Question: Considering that my experience with PHP is very limited, I customised a contact form that I found and it works as I want. The only thing that's bothering me is that I can't find a way to include a "sender name" in it, which means that when I recieve the e-mail, the sender field is empty as seen below.

I would like to set "Contato" as the sender name. Is it possible?
Any tips on how to achieve this would be greatly appreciated.
PHP:
'''
<?php
if($_POST)
{
//check if its an ajax request, exit if not
if(!isset($_SERVER['HTTP_X_REQUESTED_WITH']) AND strtolower($_SERVER['HTTP_X_REQUESTED_WITH']) != 'xmlhttprequest') {
die();
}
$to_Email = "giovanna.coppola@yahoo.com"; //Replace with recipient email address
$subject = 'Formul&#225;rio de Contato (Site)'; //Subject line for emails
//check $_POST vars are set, exit if any missing
if(!isset($_POST["userName"]) || !isset($_POST["userEmail"]) || !isset($_POST["userPhone"]) || !isset($_POST["userMessage"]))
{
die();
}
//Sanitize input data using PHP filter_var().
$user_Name = filter_var($_POST["userName"], FILTER_SANITIZE_STRING);
$user_Email = filter_var($_POST["userEmail"], FILTER_SANITIZE_EMAIL);
$user_Phone = filter_var($_POST["userPhone"], FILTER_SANITIZE_STRING);
$user_Message = filter_var($_POST["userMessage"], FILTER_SANITIZE_STRING);
//additional php validation
if(strlen($user_Name)<6) // If length is less than 6 it will throw an HTTP error.
{
header('HTTP/1.1 500 Nome muito curto ou campo vazio.');
exit();
}
if(!filter_var($user_Email, FILTER_VALIDATE_EMAIL)) //email validation
{
header('HTTP/1.1 500 Insira um e-mail va&#769;lido.');
exit();
}
if(!is_numeric($user_Phone)) //check entered data is numbers
{
header('HTTP/1.1 500 Esse campo so&#769; aceita n&#250;meros.');
exit();
}
if(strlen($user_Message)<10) //check emtpy message
{
header('HTTP/1.1 500 Mensagem curta demais.');
exit();
}
//proceed with PHP email.
$headers = 'From: '.$user_Email.'' . "rn" .
'Reply-To: '.$user_Email.'' . "rn" .
'X-Mailer: PHP/' . phpversion();
$message = 'Nome: '.$user_Name."
".
'E-mail: '.$user_Email."
".
'Telefone: '.$user_Phone."
".
'Mensagem: '.$user_Message;
$sentMail = mail($to_Email, $subject, $message, $headers);
if(!$sentMail)
{
header('HTTP/1.1 500 N&#227;o foi poss&#237;vel enviar. Tente novamente.');
exit();
}else{
echo 'Ol&#225;, '.$user_Name.'. Agradecemos o contato! ';
echo 'Retornaremos o mais breve poss&#237;vel.';
}
}
?>
'''
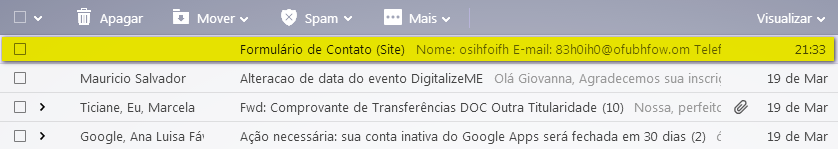
Answer: Change
'''
$headers = 'From: '.$user_Email.'' . "rn" .
'''
to
'''
$headers = 'From: '.$user_Name.' <'.$user_Email. '>'. "
" .
'''
see example #4 in the manual for 'mail()' - <URL>